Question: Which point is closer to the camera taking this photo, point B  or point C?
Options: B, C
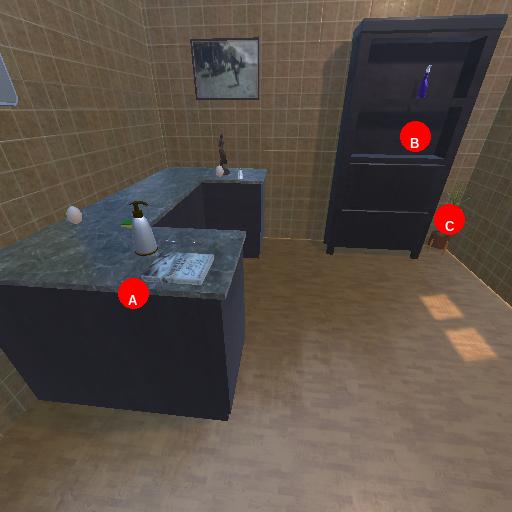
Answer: B